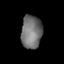
Tissue: lung
Cell type: T cells
Senescence score: 0.2407
Nuclear area (px): 682
Mean DAPI intensity: 112.293